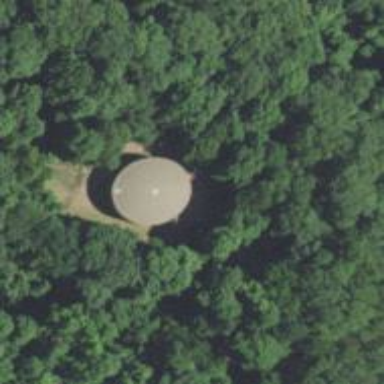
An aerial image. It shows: Water tower that is man-made.